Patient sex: F
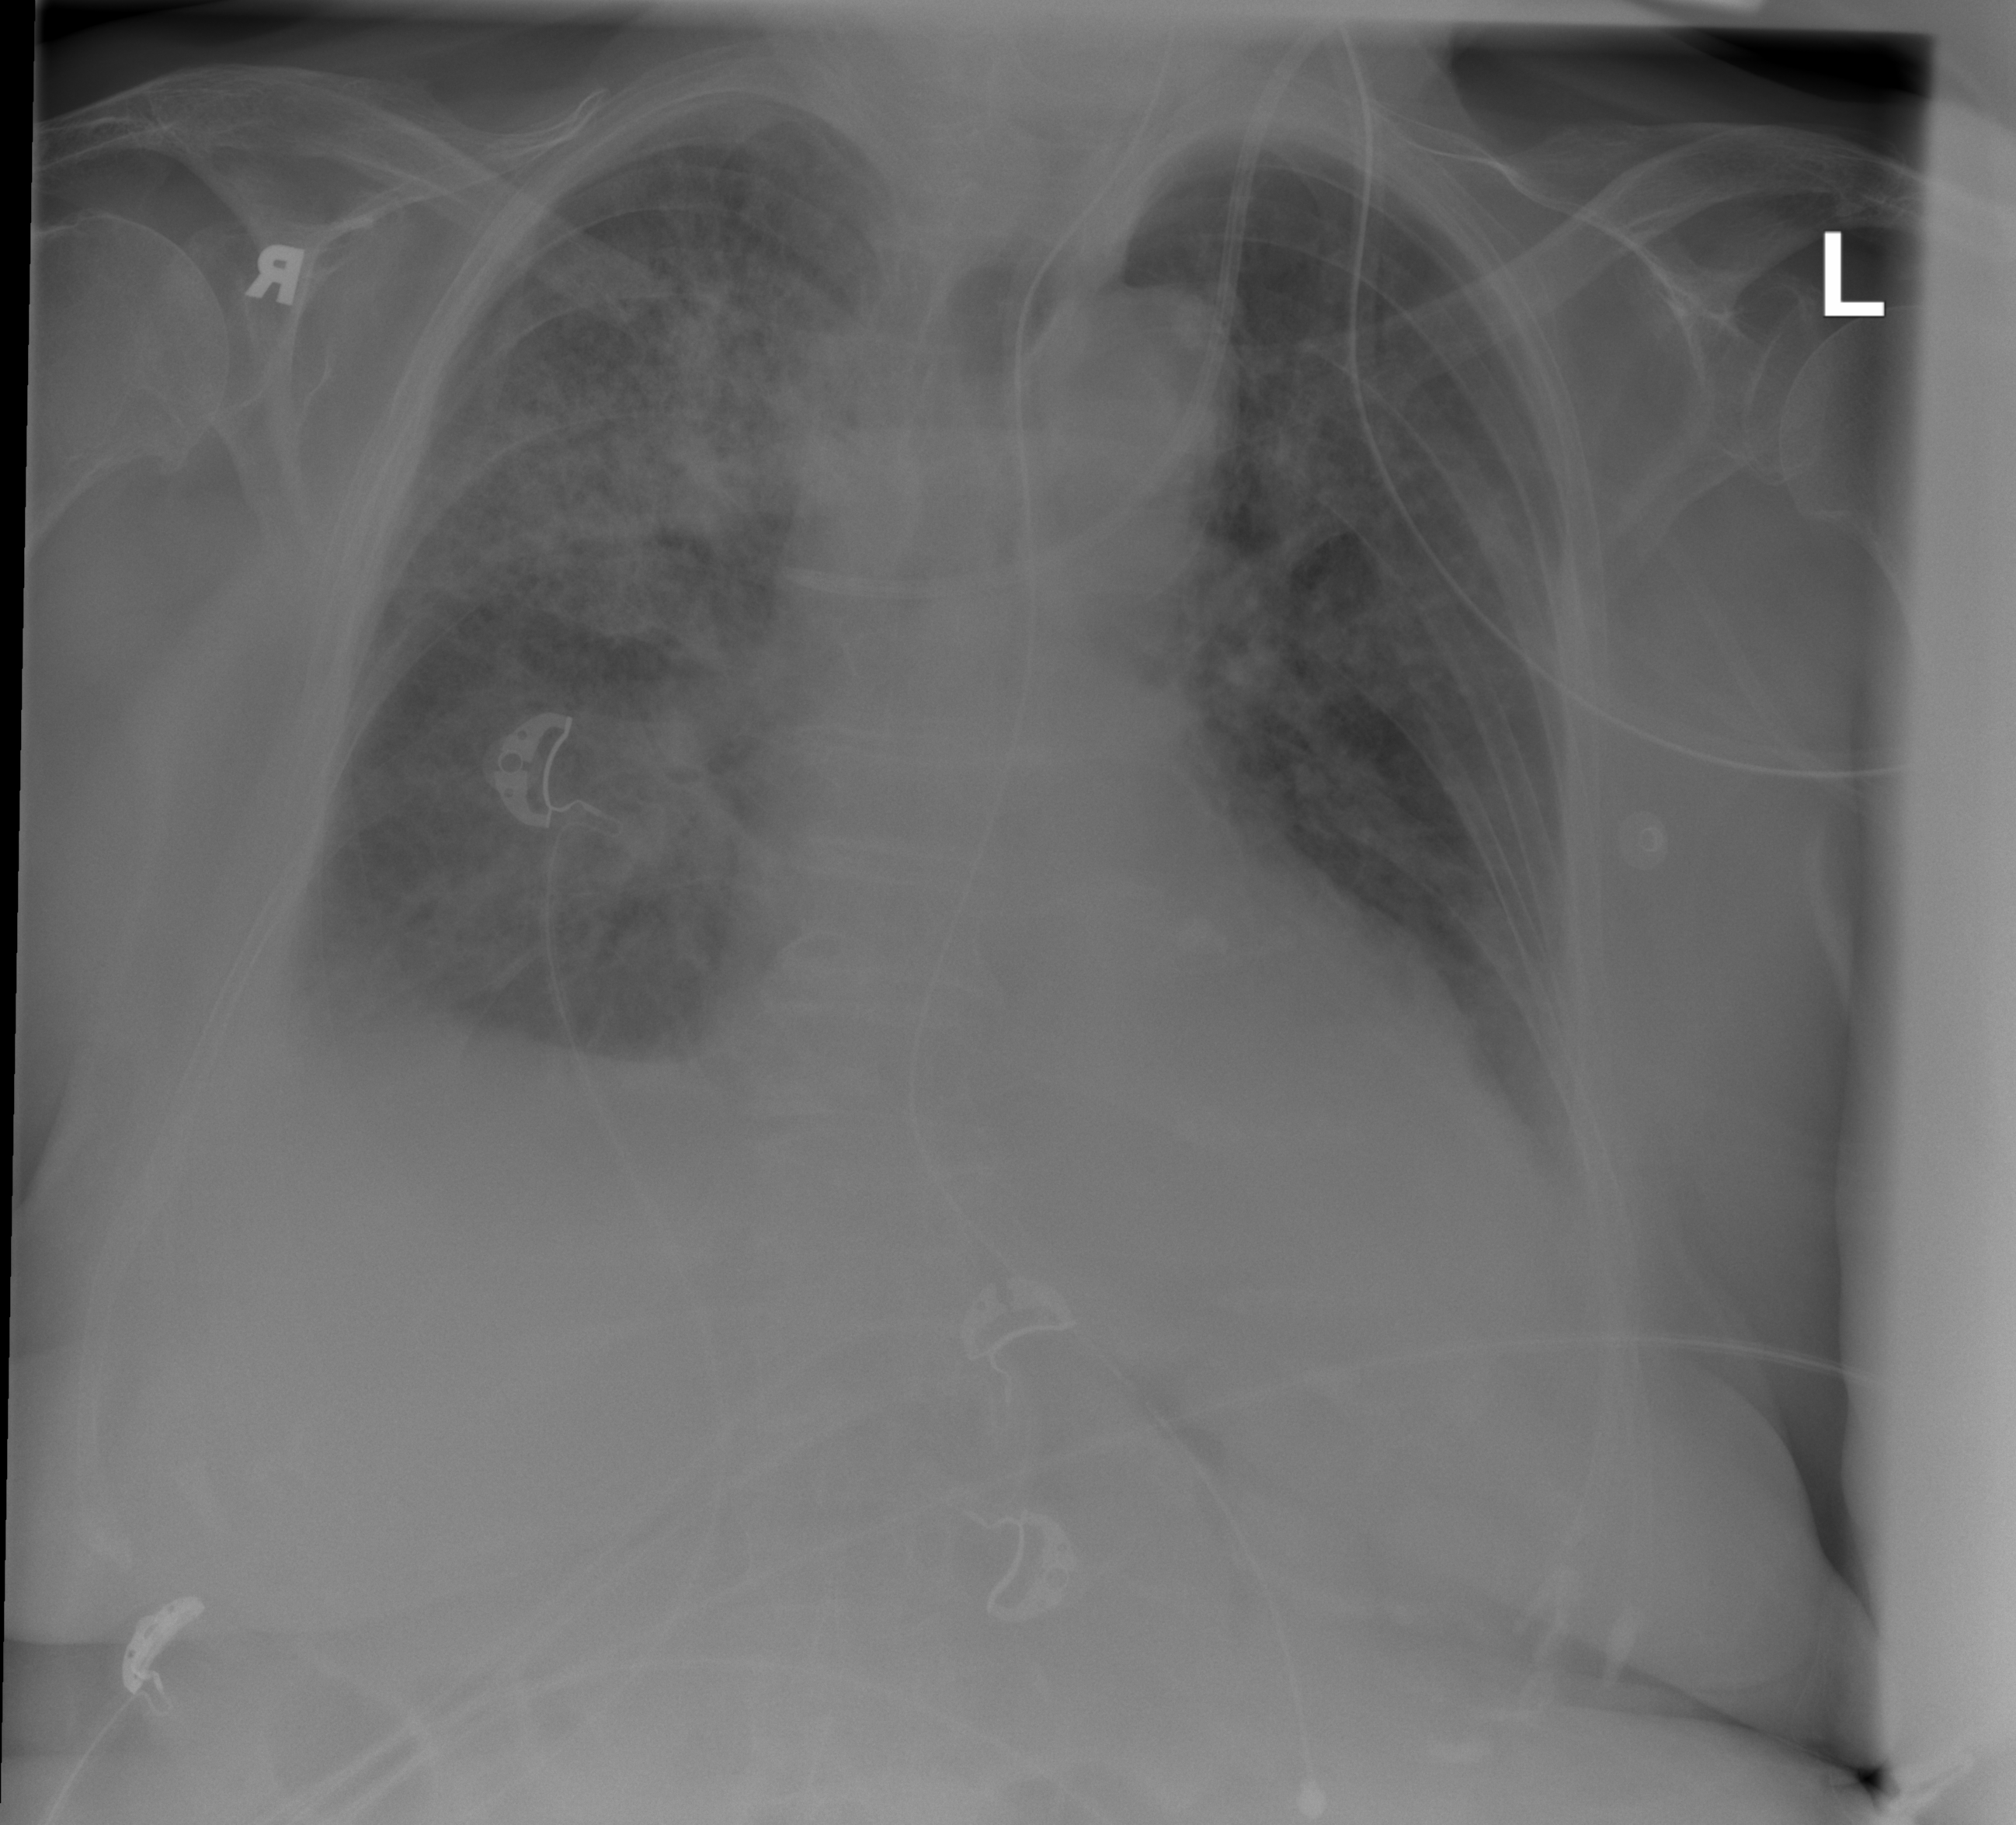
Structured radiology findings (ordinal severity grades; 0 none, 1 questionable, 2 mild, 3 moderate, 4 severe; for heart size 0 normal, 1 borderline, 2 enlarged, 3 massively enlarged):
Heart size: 1
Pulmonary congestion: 3
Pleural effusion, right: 3
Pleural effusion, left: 2
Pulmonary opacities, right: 3
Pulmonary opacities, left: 2
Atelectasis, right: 2
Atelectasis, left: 2